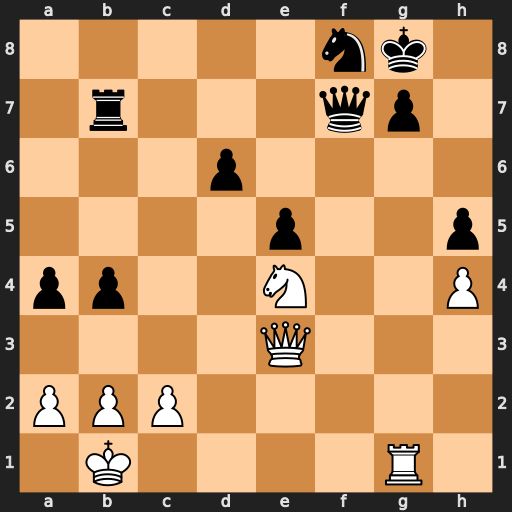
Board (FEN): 5nk1/1r3qp1/3p4/4p2p/pp2N2P/4Q3/PPP5/1K4R1
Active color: w
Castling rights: -
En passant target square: -
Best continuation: Nxd6 Qf4 Qxf4 exf4 Nxb7